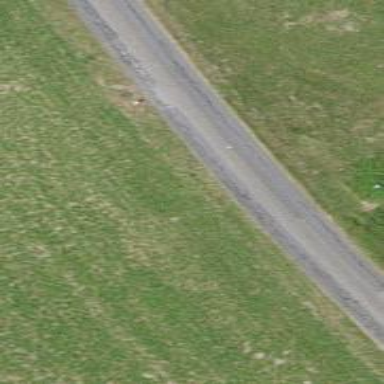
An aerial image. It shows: Unclassified road with asphalt surface.